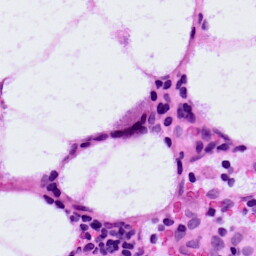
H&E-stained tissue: LymphNode